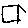
Label: square